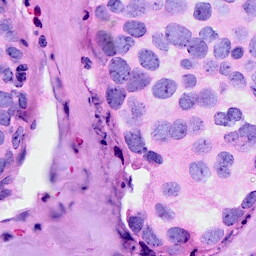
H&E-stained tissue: Breast